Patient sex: M
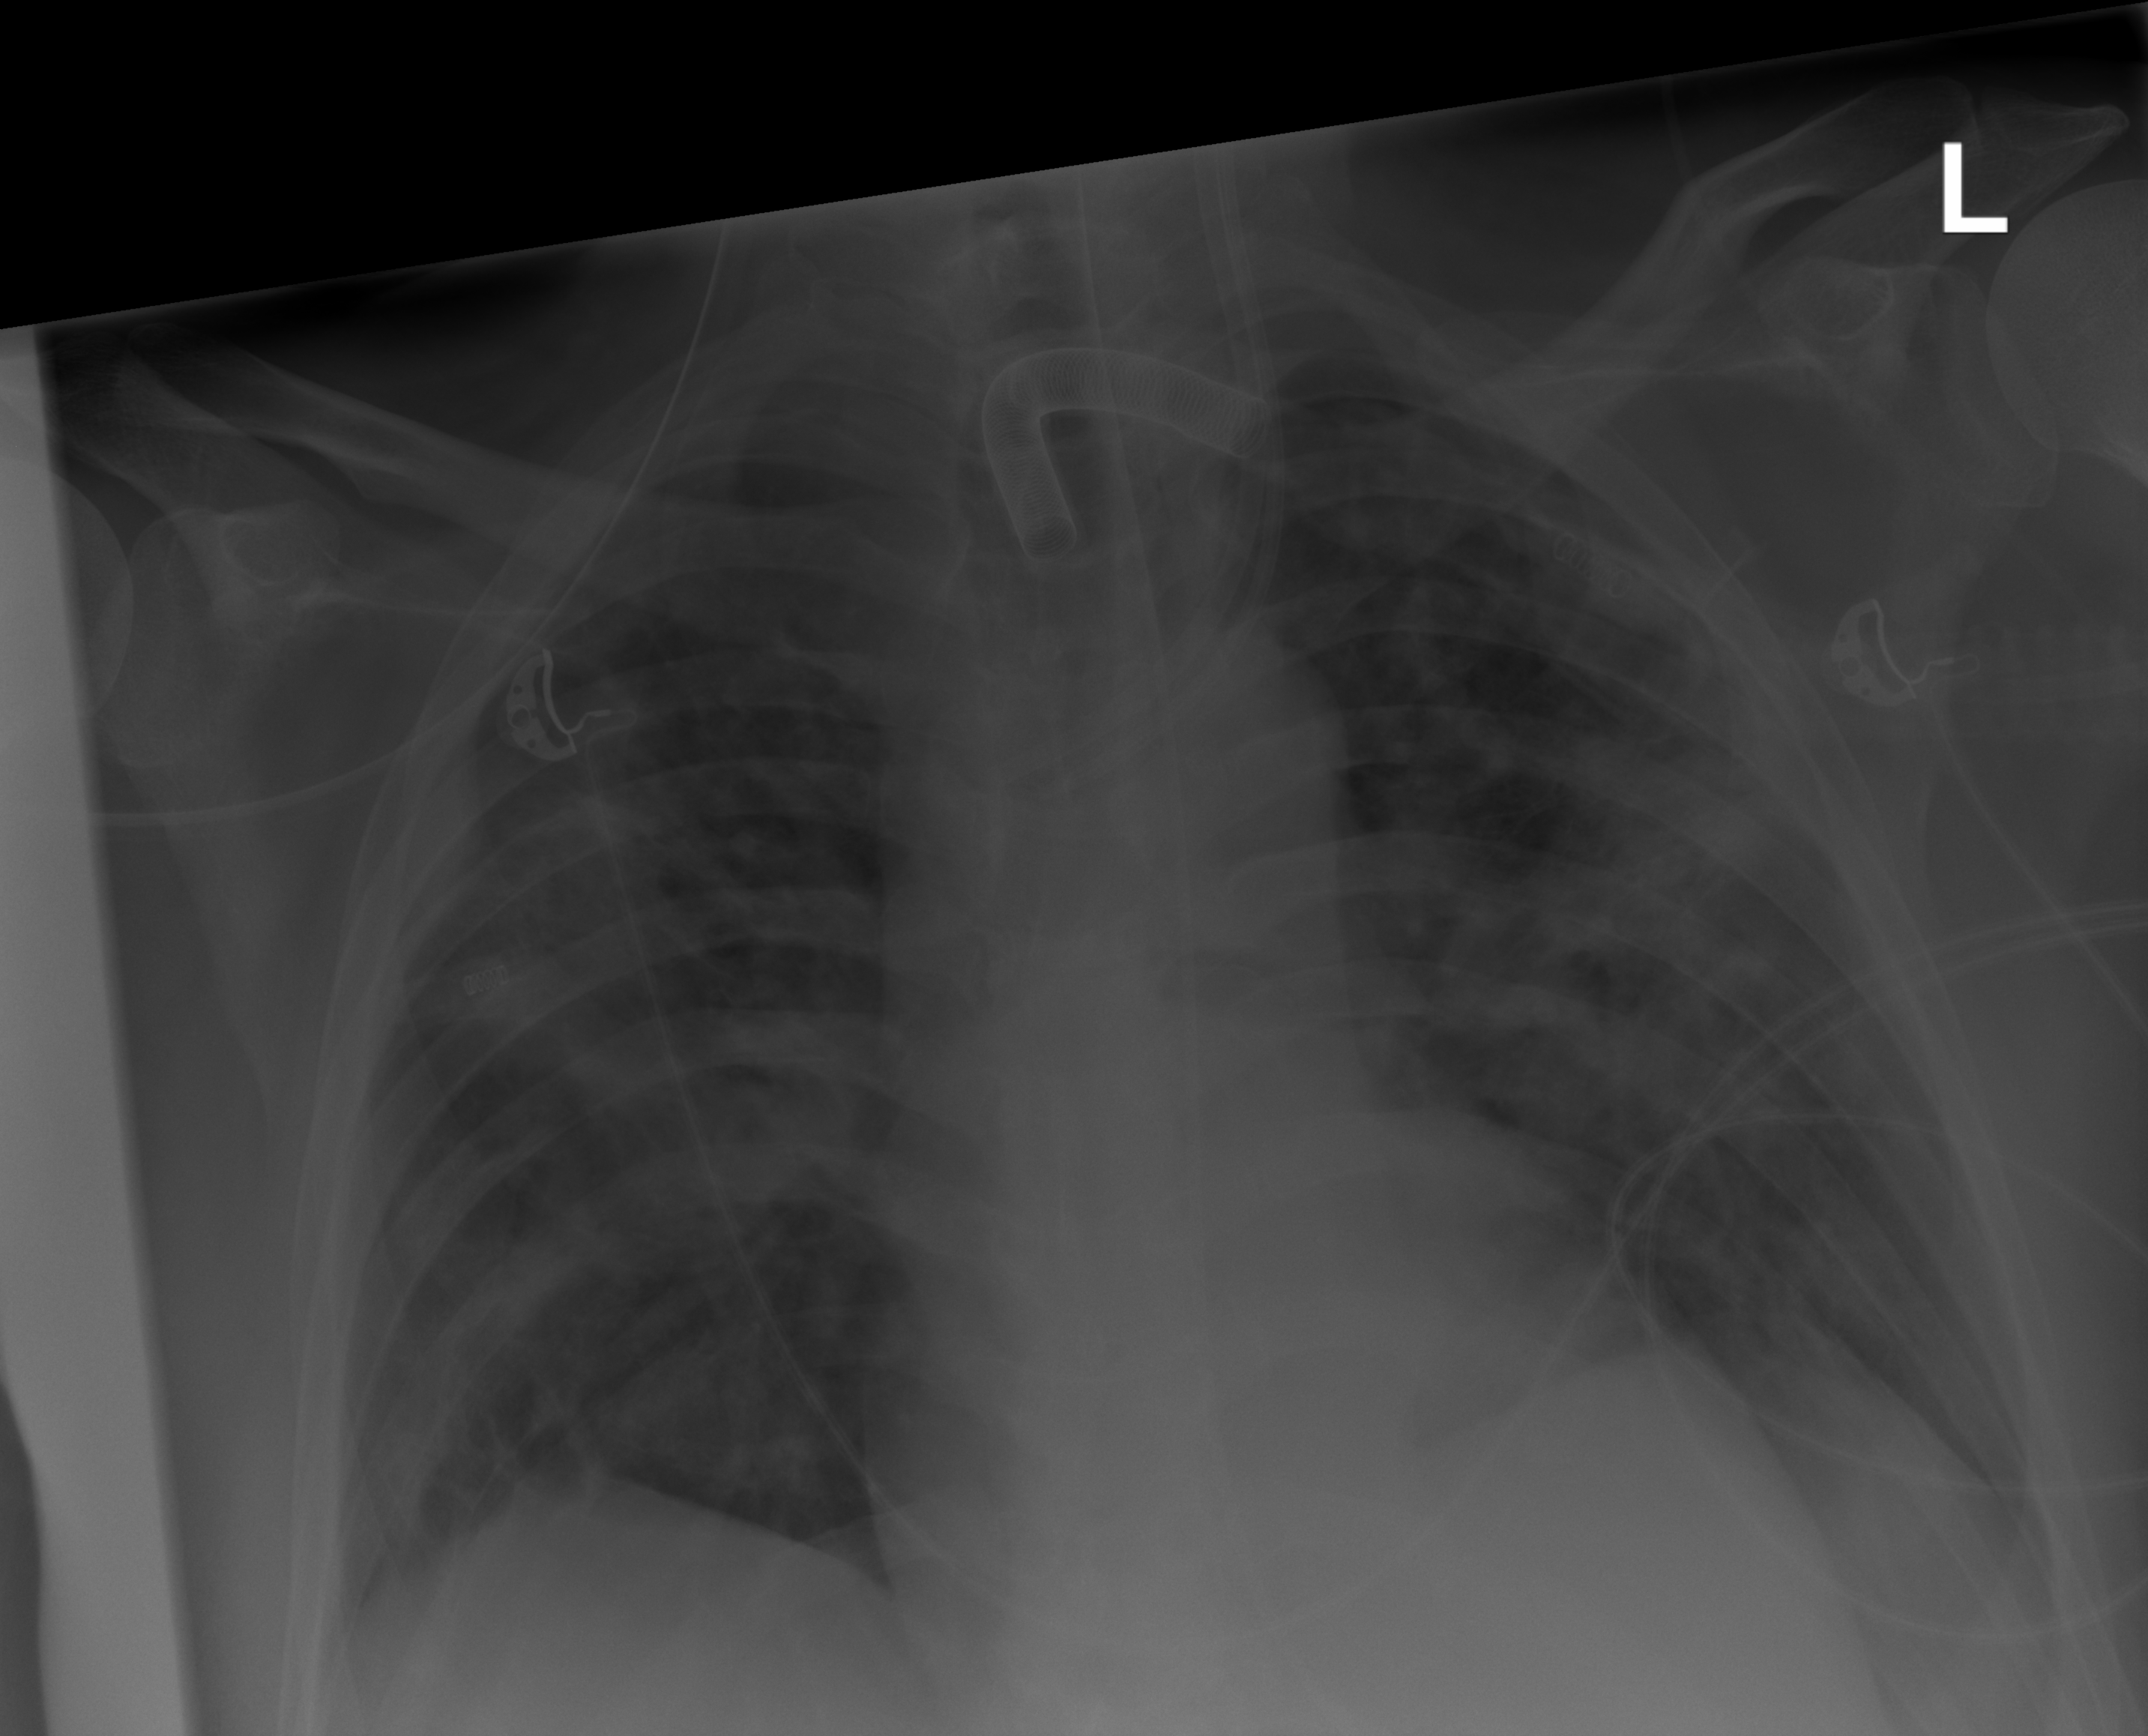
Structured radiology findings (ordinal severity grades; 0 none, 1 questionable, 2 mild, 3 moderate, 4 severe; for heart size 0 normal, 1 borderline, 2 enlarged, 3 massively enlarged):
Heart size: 0
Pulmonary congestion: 0
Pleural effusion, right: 2
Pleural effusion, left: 0
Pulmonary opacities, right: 3
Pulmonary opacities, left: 3
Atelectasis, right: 2
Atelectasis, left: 2